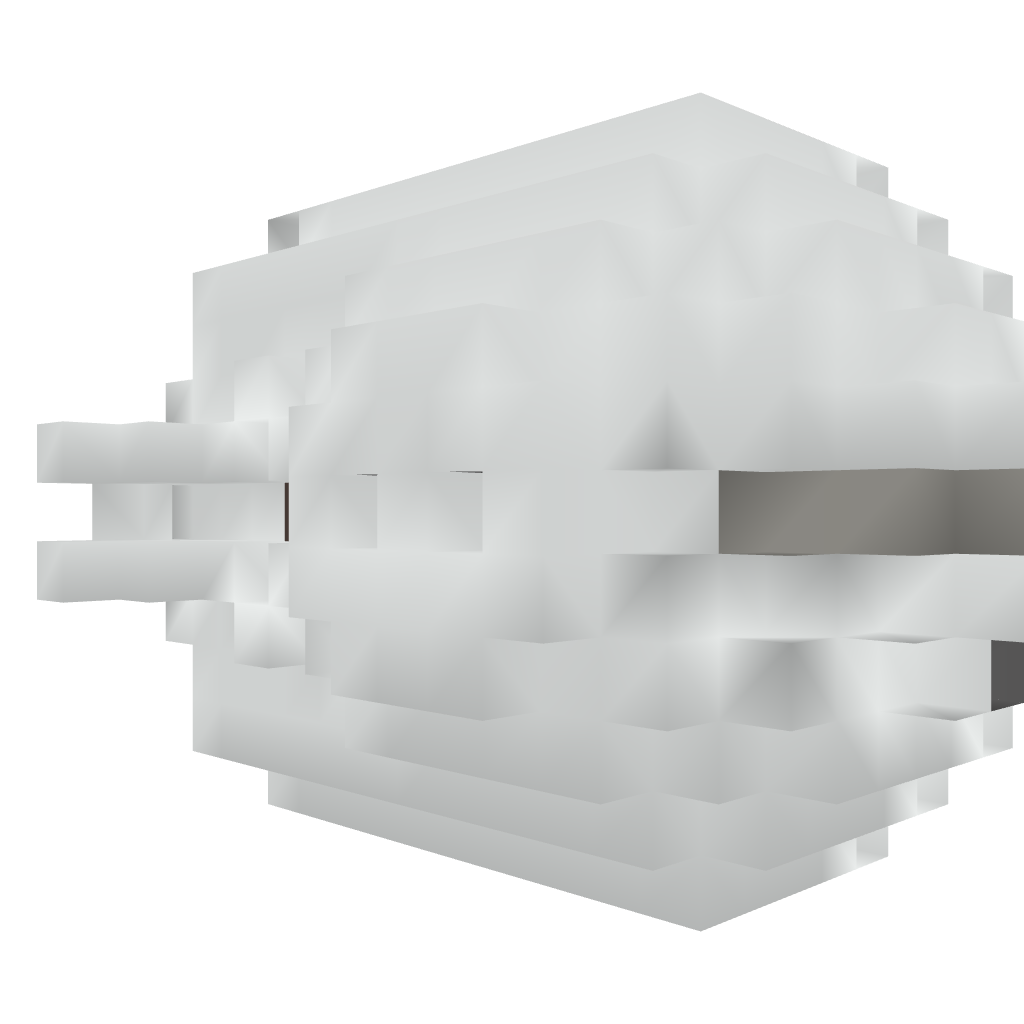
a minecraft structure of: The LOLwut XL armed airship.